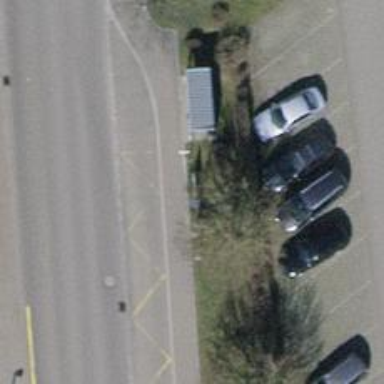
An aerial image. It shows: Bus stop with platform for public transport.